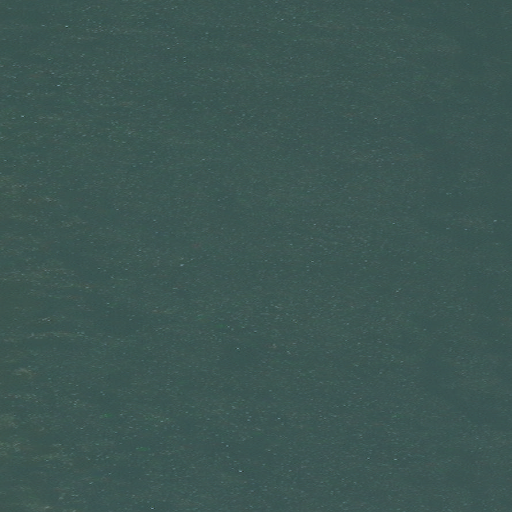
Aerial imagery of cape in Alaska named Leare Point containing only unknown